Question: I've following grid system showing flight information (10 columns) and select button & price (2 columns). I am trying to make a border which would separate select button section from rest of flight information, but when I apply border CSS rule, it draws line only half of the way. I suspect that might be a problem of my row/column structure. How do I resolve current issue?
Thanks for any help!
Outcome:

CSS:
'''
.selectButtonColumn{
border-left: 1px solid;
}
'''
HTML:
'''
<div class="container well well-md searchResult">
<ul class="list-group">
<li class="list-group-item">
<div class="row">
<div class="col-md-10">
<div class="departFlyRow">
<div class="col-md-2 col-md-offset-2">
<div><b>06:20</b></div>
<div>LHR</div>
</div>
<div class="col-md-2">
<i class="btn btn-default"><i class="glyphicon glyphicon-plane gly-rotate-90"></i> </i>
</div>
<div class="col-md-2">
<div>5h 30</div>
<div>direct</div>
</div>
<div class="col-md-2">
<i class="btn btn-default"><i class="glyphicon glyphicon-plane gly-rotate-90"></i> </i>
</div>
<div class="col-md-2">
<div><b>12:50</b></div>
<div>SVO</div>
</div>
</div>
<div class="clearfix returnFlyRow">
<hr>
<div class="col-md-2 col-md-offset-2">
<div><b>06:20</b></div>
<div>SVO</div>
</div>
<div class="col-md-2">
<i class="btn btn-default"><i class="glyphicon glyphicon-plane gly-rotate-90"></i> </i>
</div>
<div class="col-md-2">
<div>5h 30</div>
<div>direct</div>
</div>
<div class="col-md-2">
<i class="btn btn-default"><i class="glyphicon glyphicon-plane gly-rotate-90"></i> </i>
</div>
<div class="col-md-2">
<div><b>12:50</b></div>
<div>LHR</div>
</div>
</div>
</div>
<div class="col-md-2 selectButtonColumn">
<div><b>&pound;100</b></div>
<button type="button" class="btn btn-success">Select</button>
</div>
</div>
</li>
</ul>
</div>
'''
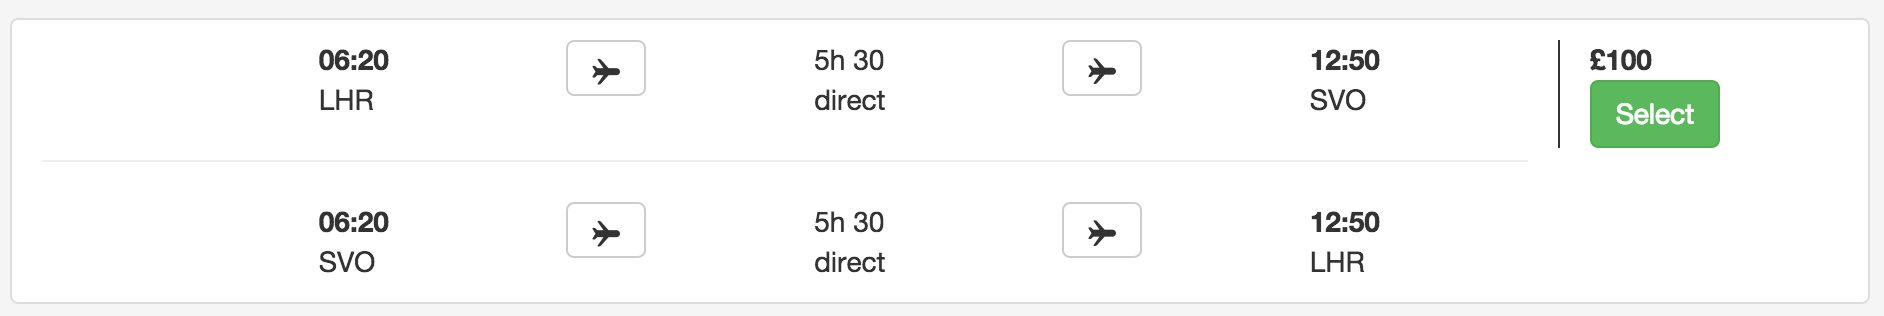
Answer: I would probably put every 12 columns worth of content in separate row, BUT, I don't think you need to do that to achieve what you are after. Try putting a right border on your "returnFlyRow" class.
'''
.returnFlyRow{
border-right: 1px solid;
}
'''